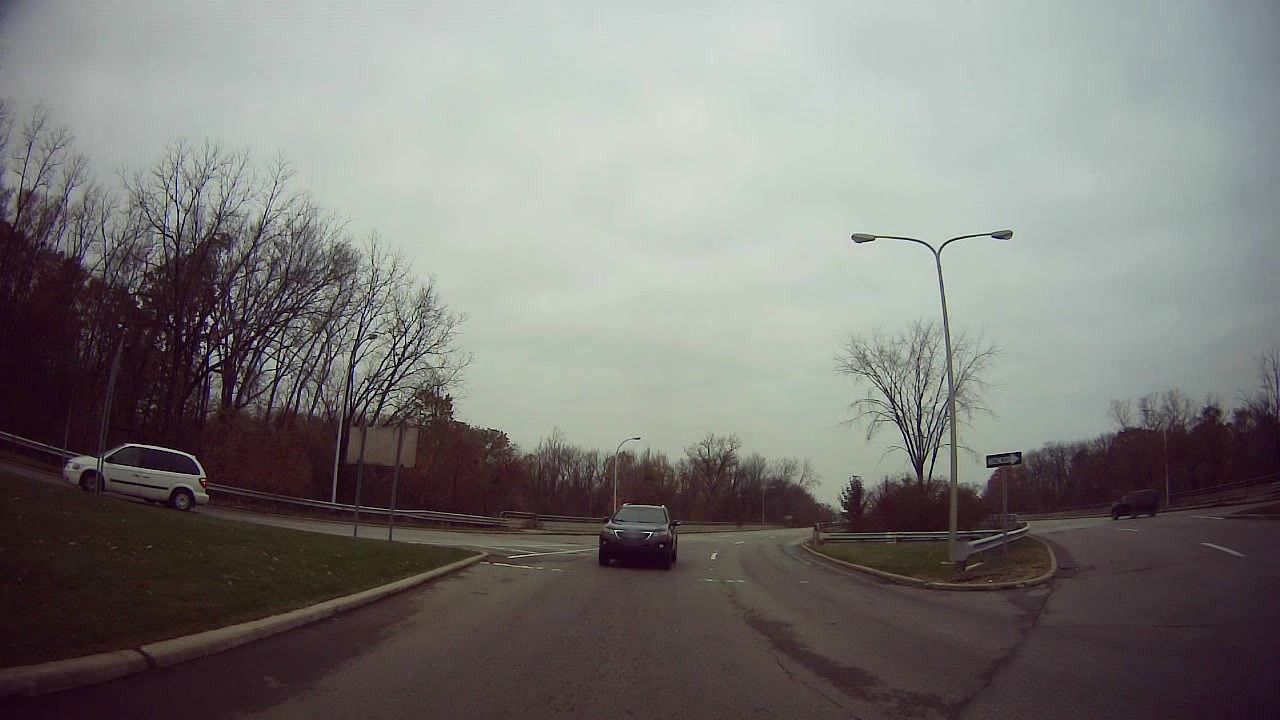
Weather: snowy
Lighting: dusk/dawn
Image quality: slightly poor
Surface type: driving surface
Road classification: tertiary
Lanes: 2
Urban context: very low density rural
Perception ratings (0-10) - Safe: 2.35, Lively: 4.67, Beautiful: 3.63, Boring: 6.4, Depressing: 4.95, Wealthy: 0.62